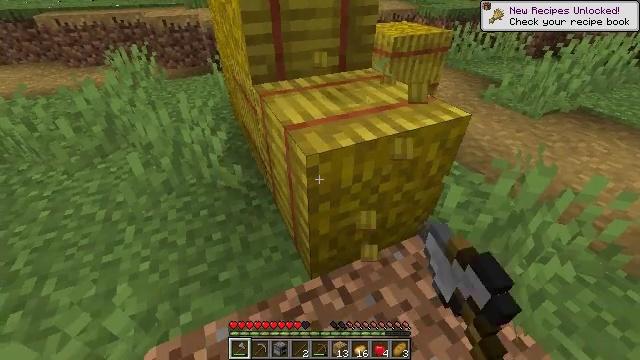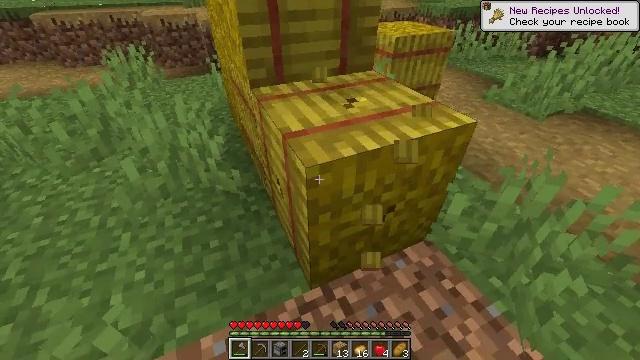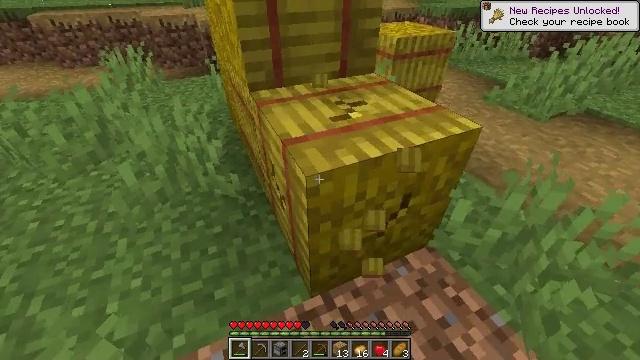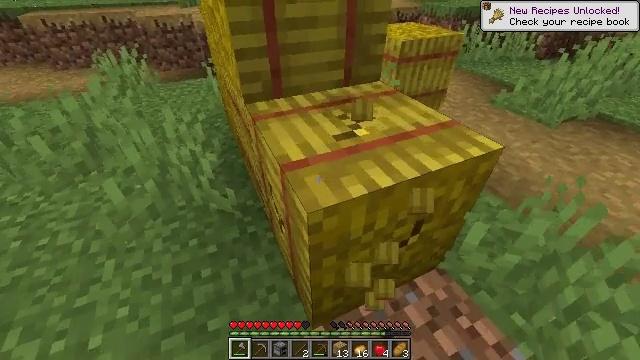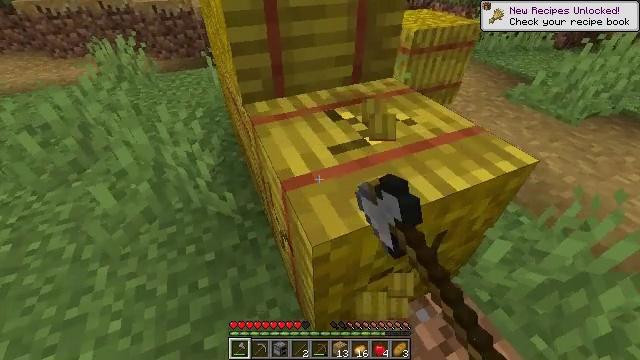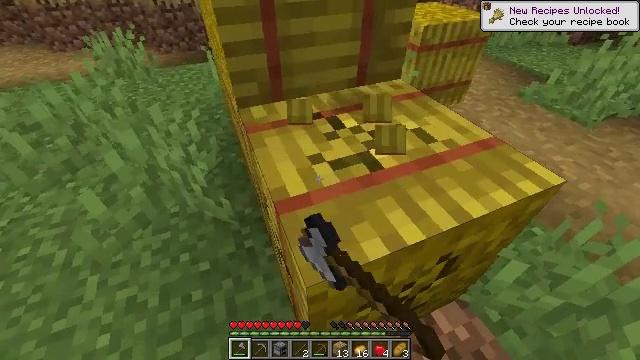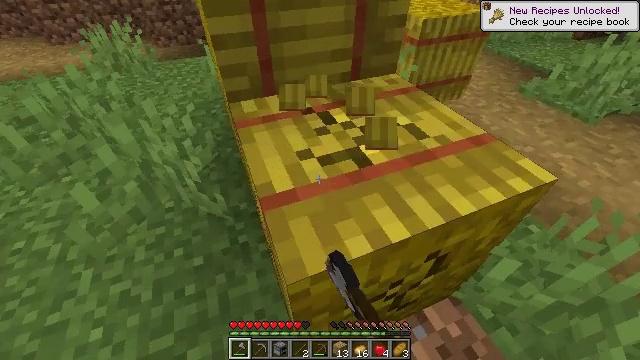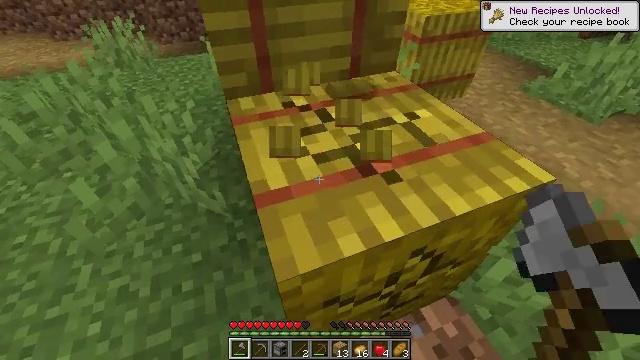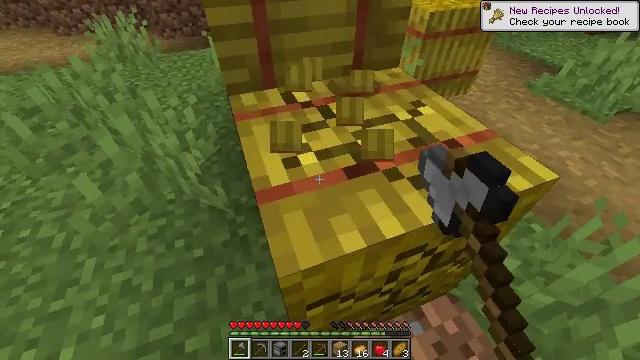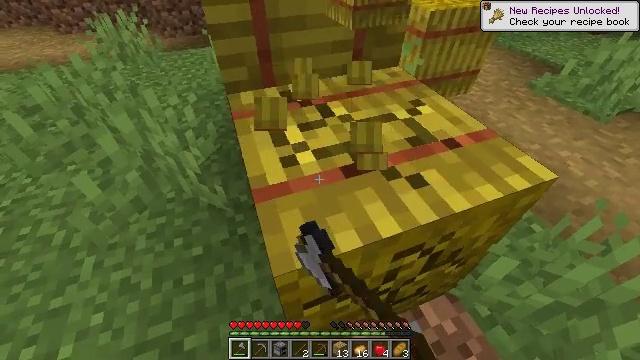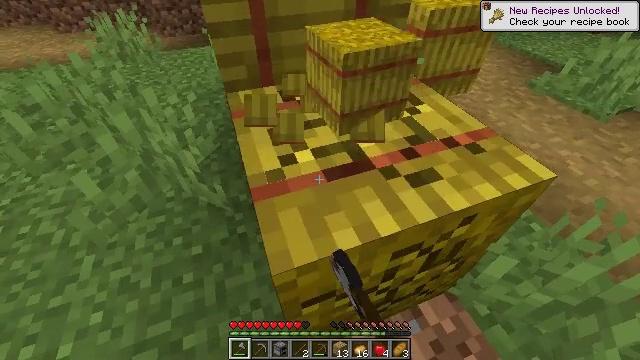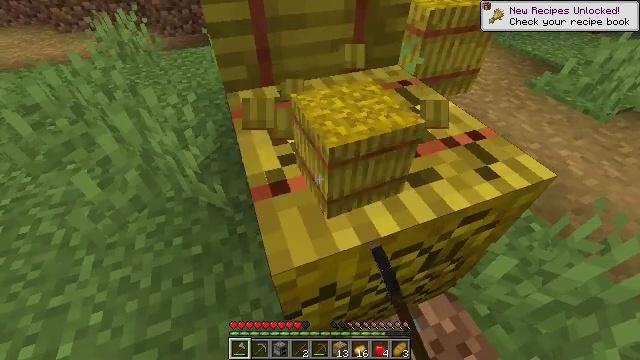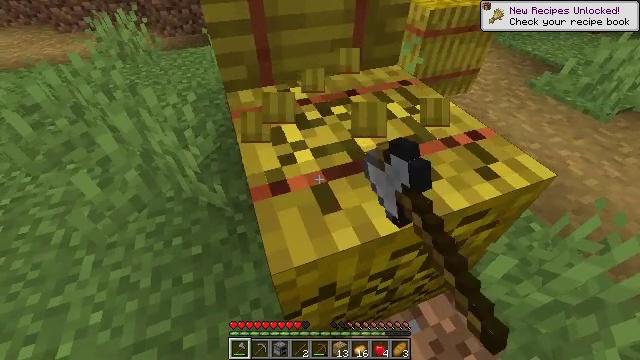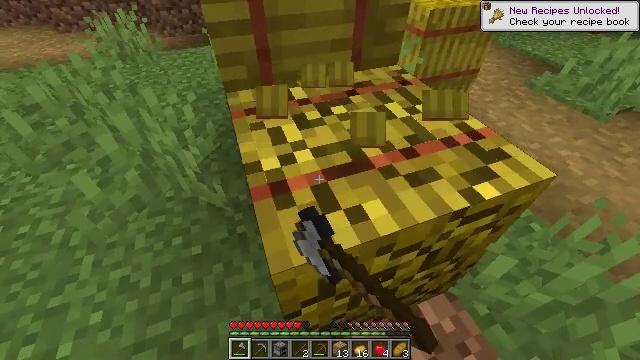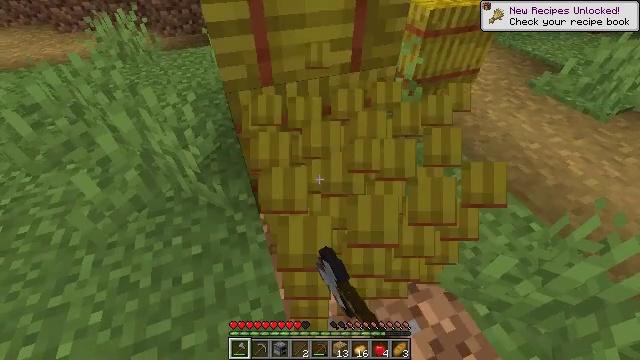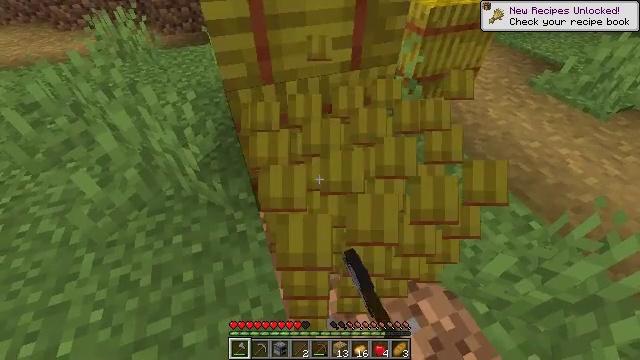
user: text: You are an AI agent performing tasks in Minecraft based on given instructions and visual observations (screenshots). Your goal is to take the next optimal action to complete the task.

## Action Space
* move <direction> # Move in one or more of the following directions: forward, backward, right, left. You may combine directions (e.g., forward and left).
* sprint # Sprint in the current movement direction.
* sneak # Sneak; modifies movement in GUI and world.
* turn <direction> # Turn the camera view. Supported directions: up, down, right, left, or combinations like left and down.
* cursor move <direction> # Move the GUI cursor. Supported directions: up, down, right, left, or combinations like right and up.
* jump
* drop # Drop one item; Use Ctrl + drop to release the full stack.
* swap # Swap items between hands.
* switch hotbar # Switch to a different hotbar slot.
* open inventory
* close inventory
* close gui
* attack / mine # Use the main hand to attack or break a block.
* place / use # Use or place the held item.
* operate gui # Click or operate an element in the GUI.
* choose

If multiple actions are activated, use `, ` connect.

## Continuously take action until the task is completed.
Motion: motion action
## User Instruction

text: Break the hay block to collect it.
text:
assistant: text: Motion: move forward, attack / mine
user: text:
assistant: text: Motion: move forward, attack / mine
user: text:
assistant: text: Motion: move forward, attack / mine
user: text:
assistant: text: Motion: move forward, turn left and down, attack / mine
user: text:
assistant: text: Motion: turn left and down, attack / mine
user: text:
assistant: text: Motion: turn down, attack / mine
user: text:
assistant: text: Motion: attack / mine
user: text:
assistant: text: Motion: attack / mine
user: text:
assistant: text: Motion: attack / mine
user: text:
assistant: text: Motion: attack / mine
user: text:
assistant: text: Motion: attack / mine
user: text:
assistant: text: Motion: attack / mine
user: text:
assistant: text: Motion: attack / mine
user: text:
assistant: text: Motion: attack / mine
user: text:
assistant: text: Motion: attack / mine
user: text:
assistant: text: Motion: attack / mine
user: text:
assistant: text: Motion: move forward, turn left and up, attack / mine
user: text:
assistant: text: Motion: move forward, turn left and up, attack / mine
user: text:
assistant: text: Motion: move forward, turn left and up, attack / mine
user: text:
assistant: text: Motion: move forward, turn left and up, attack / mine
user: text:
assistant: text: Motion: move forward, turn left and up, attack / mine
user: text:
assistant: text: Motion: attack / mine
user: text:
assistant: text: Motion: attack / mine
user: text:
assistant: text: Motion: attack / mine
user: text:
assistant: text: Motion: attack / mine
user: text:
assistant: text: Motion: attack / mine
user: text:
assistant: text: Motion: attack / mine
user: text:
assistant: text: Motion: attack / mine
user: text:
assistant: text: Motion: attack / mine
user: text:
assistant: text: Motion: attack / mine